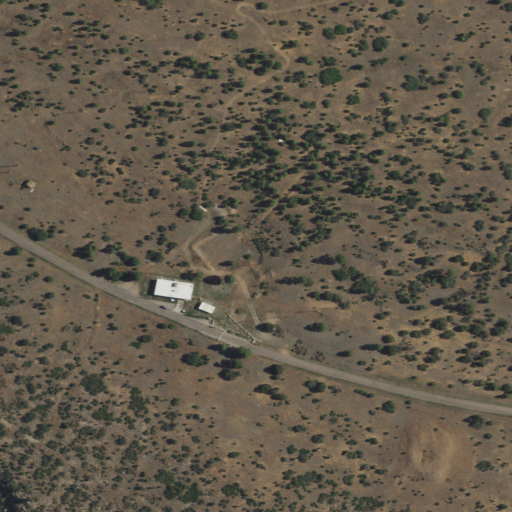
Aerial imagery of mountain in New Mexico named Frijoles Mesa containing shrub, grassland, open development, low intensity development, and medium intensity development